Field crop: maize
Growth stage: 1
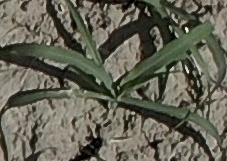
Species: sorghum